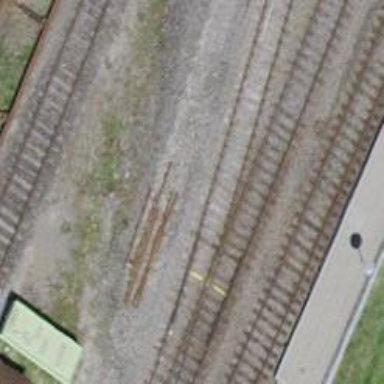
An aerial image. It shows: Single-track railway siding with electrified contact lines.